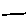
Label: line